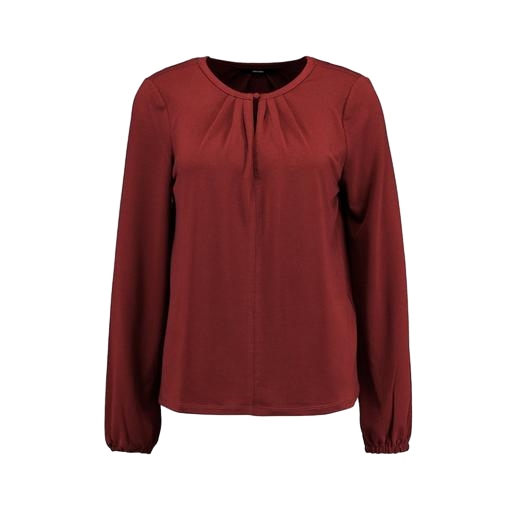
multicolor vero moda rust high neck blouse, longsleeved blouse, long-sleeve blouse, white background